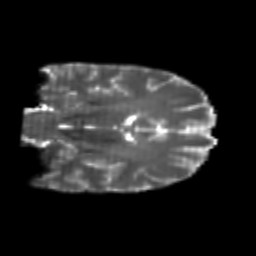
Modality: T2w
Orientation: coronal
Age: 26
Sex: male
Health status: healthy
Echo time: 0.074 s